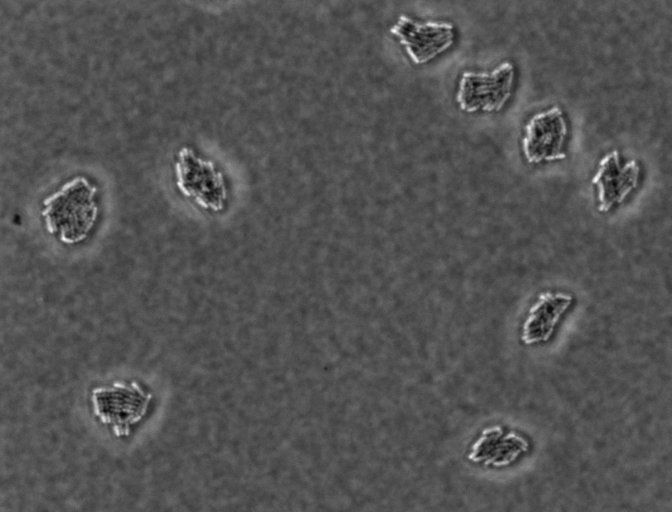
Escherichia coli 1612